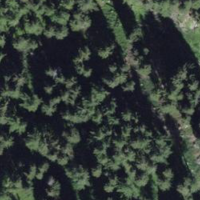
EUNIS habitat code: 43
Species observed at this site:
Vaccinium myrtillus